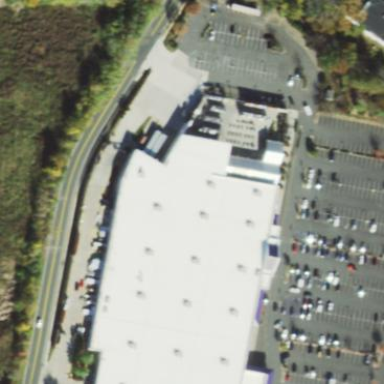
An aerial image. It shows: Retail area.